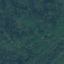
Land use / land cover: Forest